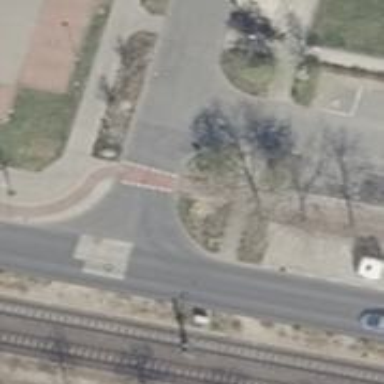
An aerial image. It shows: Road with "give way" sign.